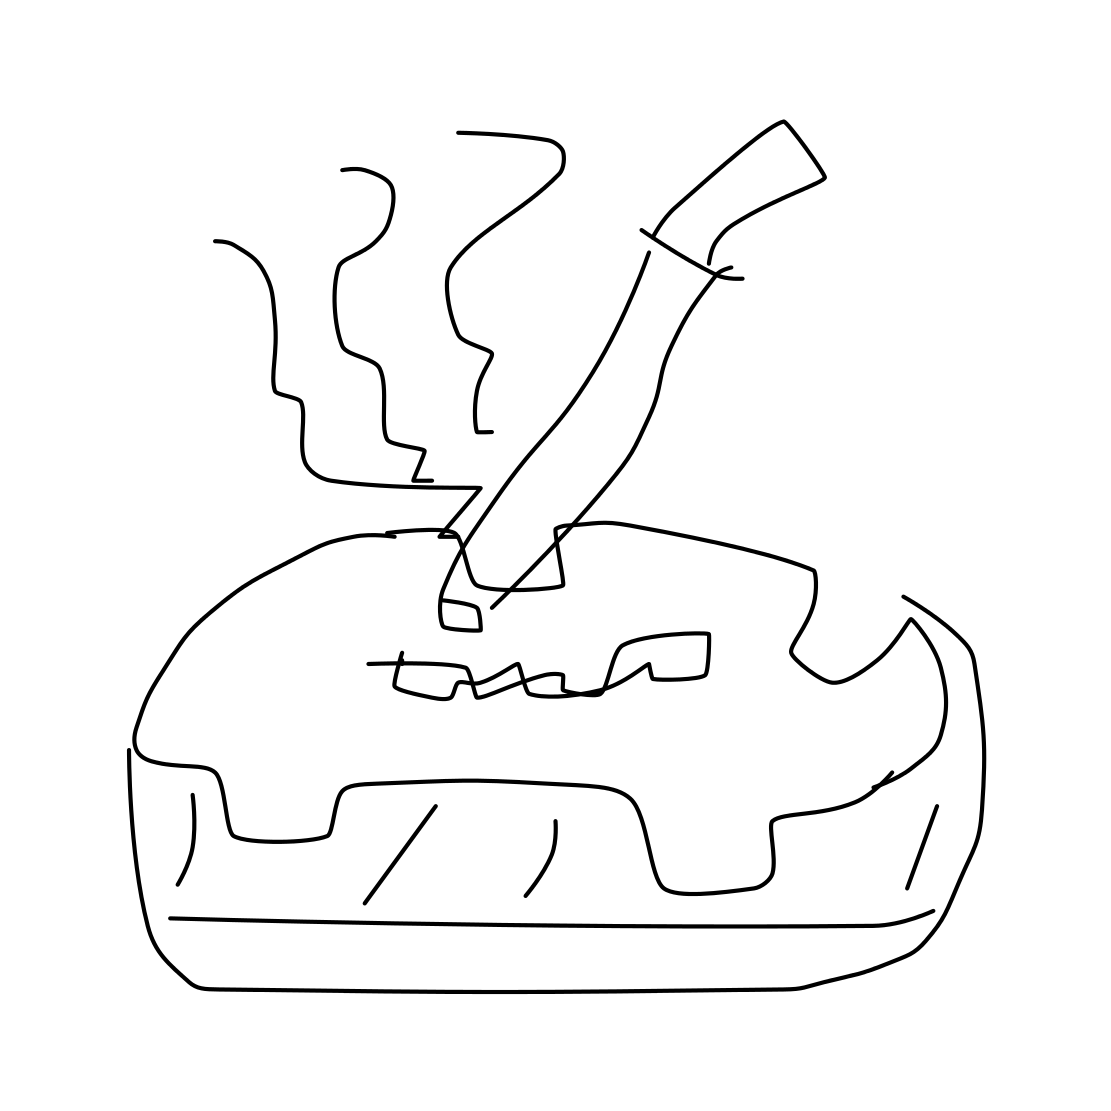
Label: ashtray